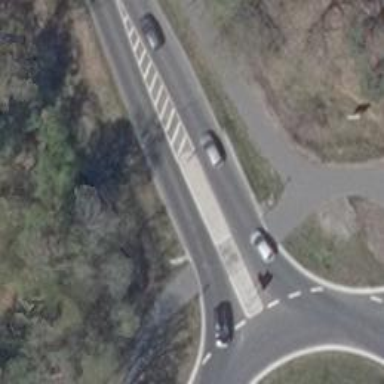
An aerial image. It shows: Unmarked road crossing.